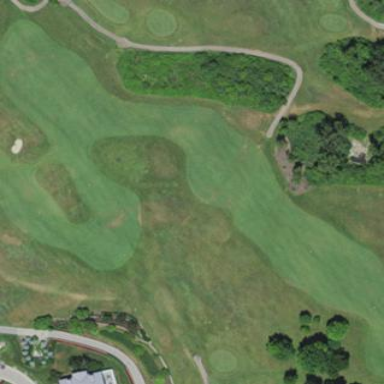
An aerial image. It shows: Golf fairway surrounded by grass.